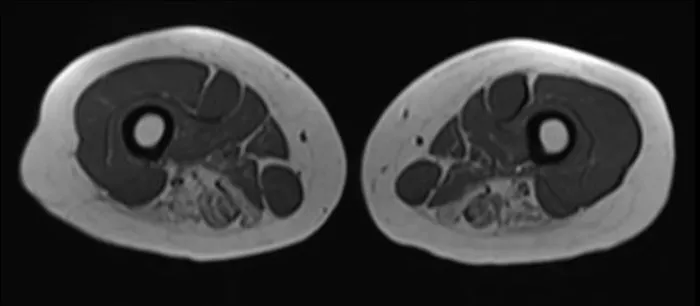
Muscle MRI of upper legs. In this representative transverse axial T1 weighted image from the patient, increased signal intensity is seen in the bilateral adductor magnus, semitendinosus, and semimembranosus muscles.
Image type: radiology (mri)